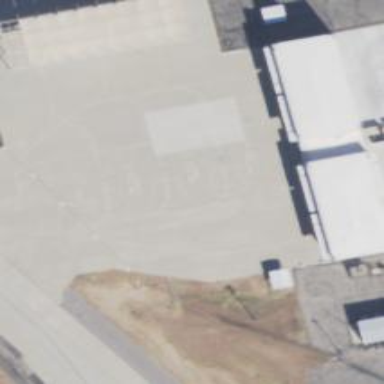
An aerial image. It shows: View of taxiway at the airport.